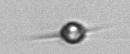
Label: Acanthoica_quattrospina